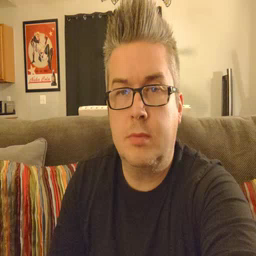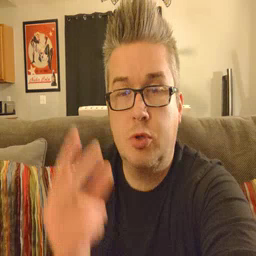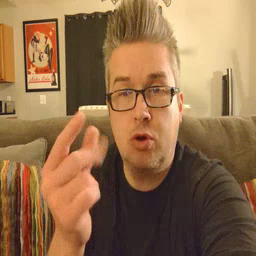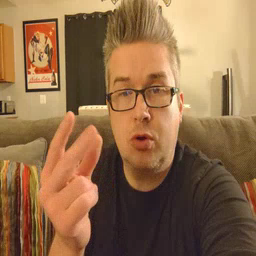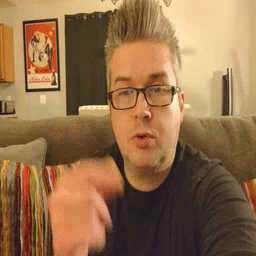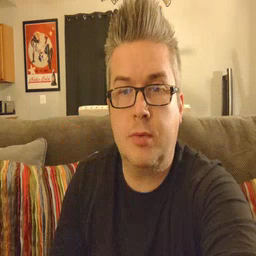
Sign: dog